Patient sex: M
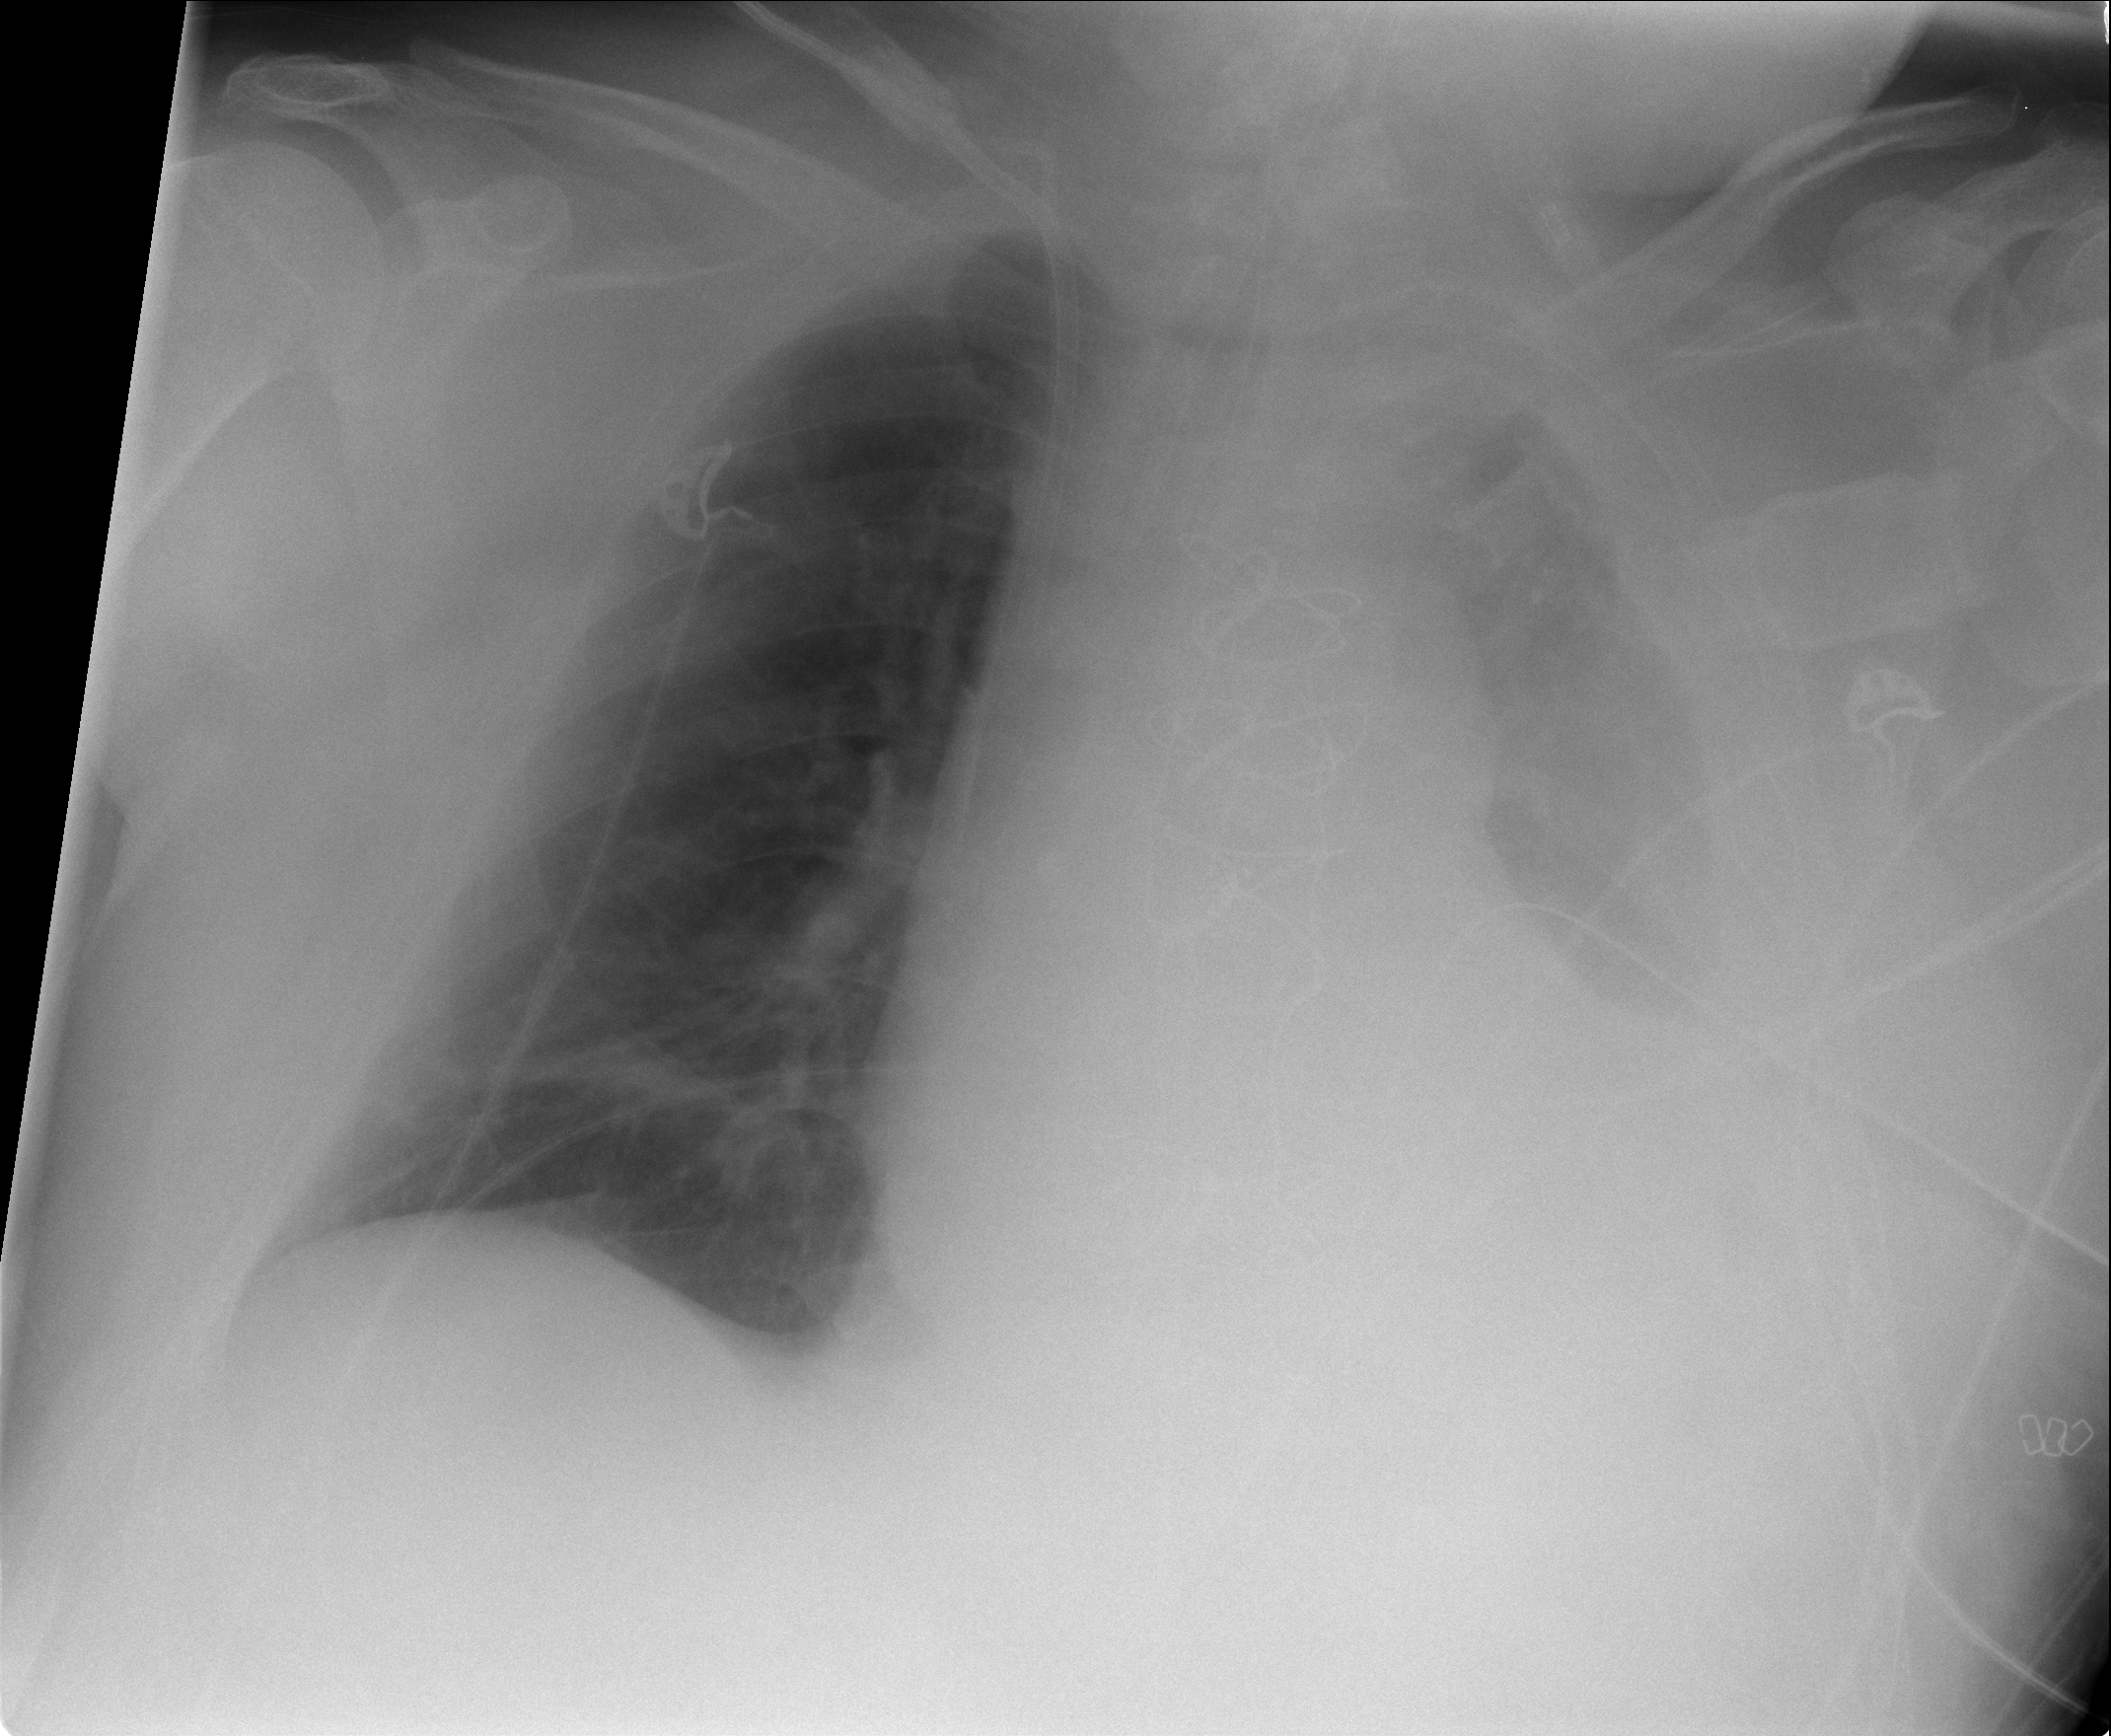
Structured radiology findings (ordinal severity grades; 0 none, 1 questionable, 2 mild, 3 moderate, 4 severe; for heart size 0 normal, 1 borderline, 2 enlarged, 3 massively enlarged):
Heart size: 2
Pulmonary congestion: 0
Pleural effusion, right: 0
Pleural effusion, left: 3
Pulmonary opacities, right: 0
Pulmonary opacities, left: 0
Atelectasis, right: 0
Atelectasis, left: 3